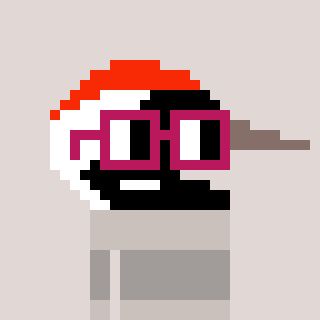
a pixel art character with square dark red glasses, a crane-shaped head and a foggrey-colored body on a warm background